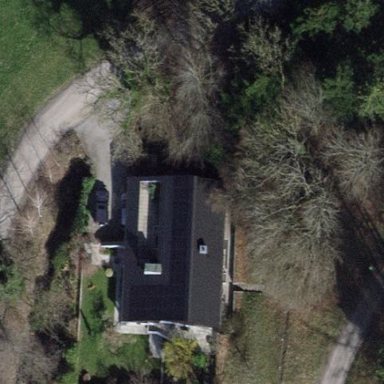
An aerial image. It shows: Detached building.